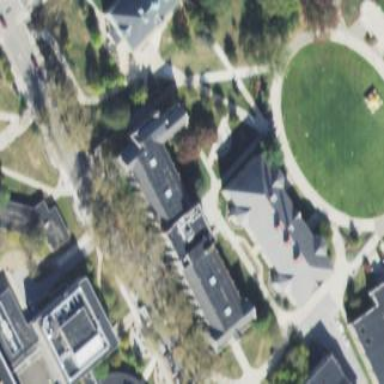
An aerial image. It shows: University building.